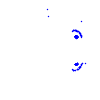
Particle: proton